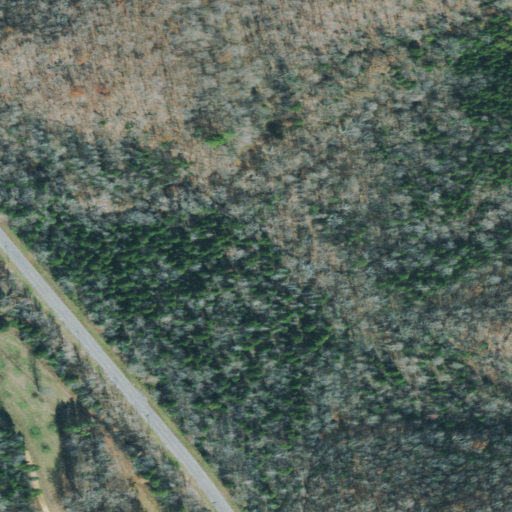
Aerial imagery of valley in Tennessee named Ethridge Hollow containing deciduous forest, mixed forest, evergreen forest, open development, grassland, medium intensity development, high intensity development, low intensity development, and pasture